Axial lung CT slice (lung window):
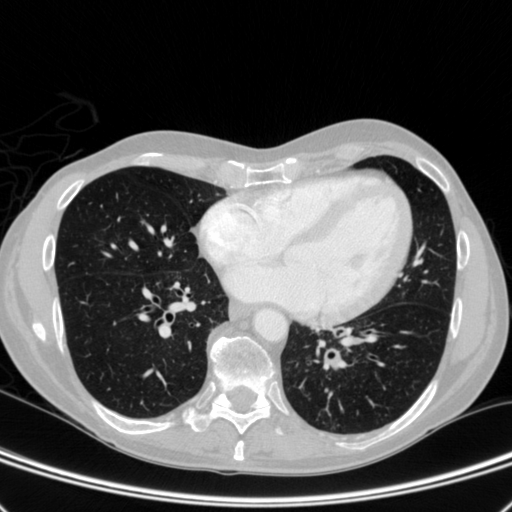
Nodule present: no